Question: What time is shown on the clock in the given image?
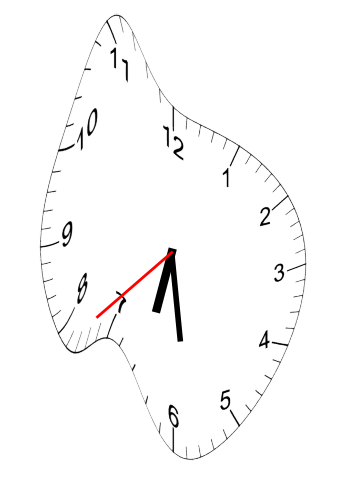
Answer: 06:28:38